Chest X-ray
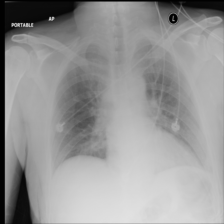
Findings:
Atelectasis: negative
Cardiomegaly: negative
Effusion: negative
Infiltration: negative
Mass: negative
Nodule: negative
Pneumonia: negative
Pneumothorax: negative
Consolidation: negative
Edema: negative
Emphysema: negative
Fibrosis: negative
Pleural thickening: negative
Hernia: negative